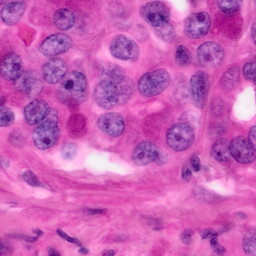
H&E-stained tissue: Pancreatic